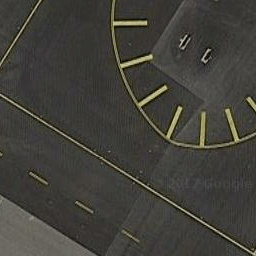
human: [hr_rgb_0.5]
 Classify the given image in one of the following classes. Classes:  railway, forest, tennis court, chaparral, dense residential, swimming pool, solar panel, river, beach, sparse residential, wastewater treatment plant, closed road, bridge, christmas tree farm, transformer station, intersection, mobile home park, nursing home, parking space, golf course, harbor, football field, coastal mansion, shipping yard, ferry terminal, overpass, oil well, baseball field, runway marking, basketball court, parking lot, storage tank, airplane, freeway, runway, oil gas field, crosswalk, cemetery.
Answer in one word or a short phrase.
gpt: runway marking